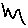
Label: zigzag